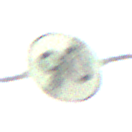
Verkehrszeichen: EndeGeschwindigkeit90
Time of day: Midday
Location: Outdoor (RoadRail)
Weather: PartlyCloudy
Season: NotSpecified
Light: Natural